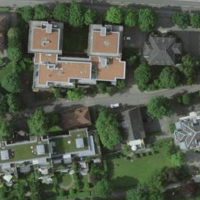
EUNIS habitat code: 55
Species observed at this site:
Corvus corone
Cyanistes caeruleus
Fagus sylvatica
Parus major
Ficus carica
Fringilla coelebs
Convallaria majalis
Turdus merula